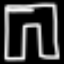
Label: pants